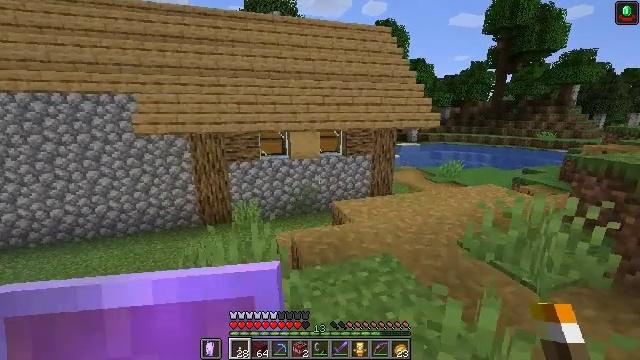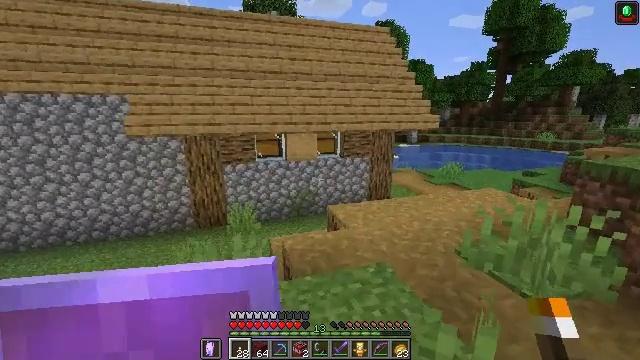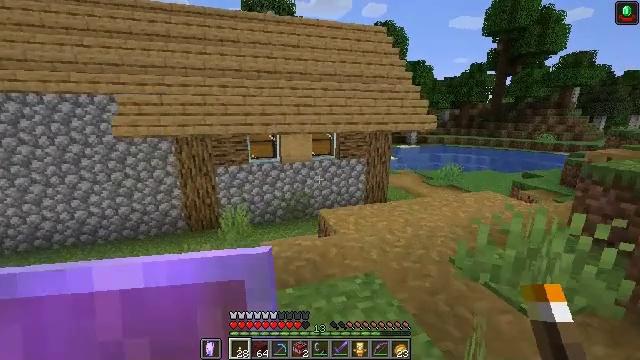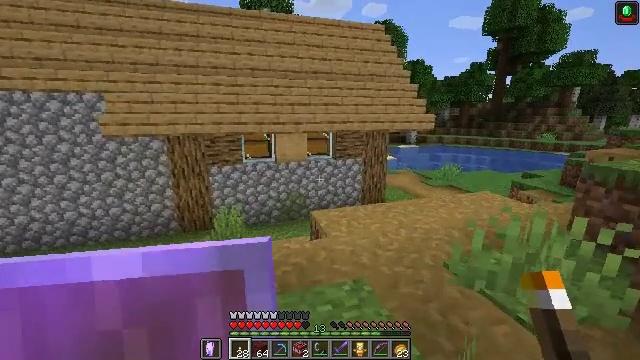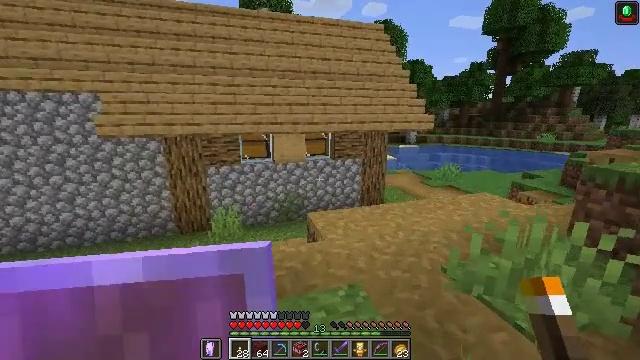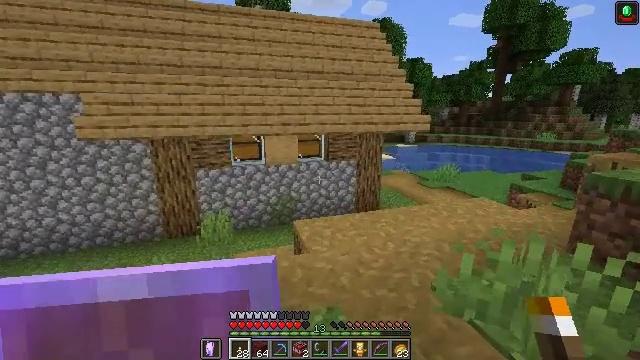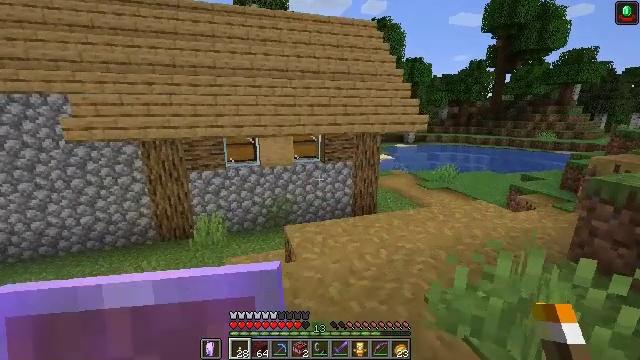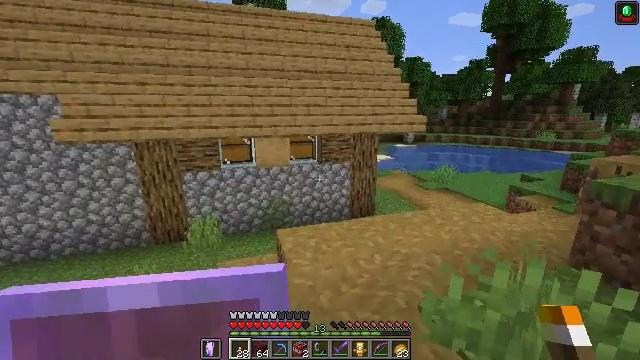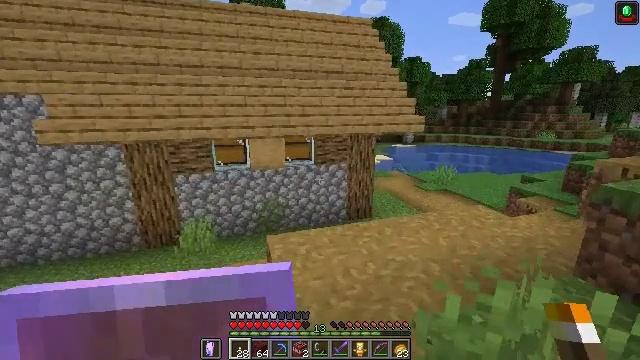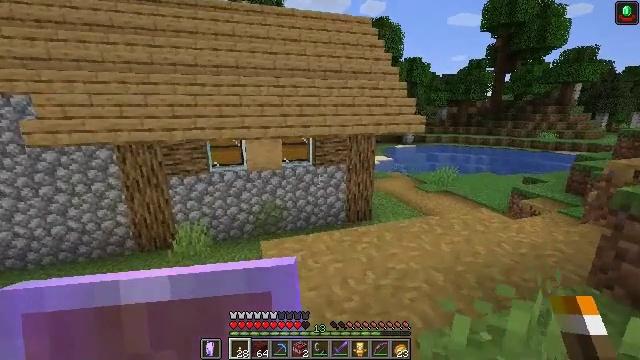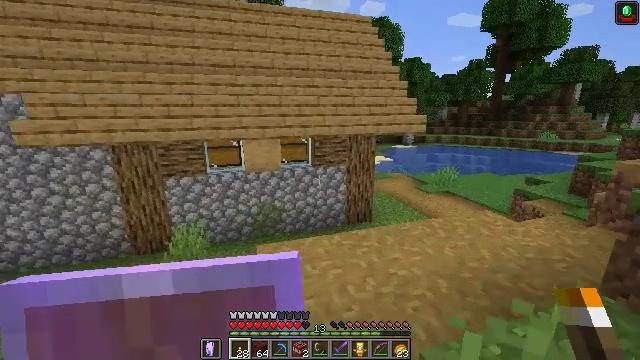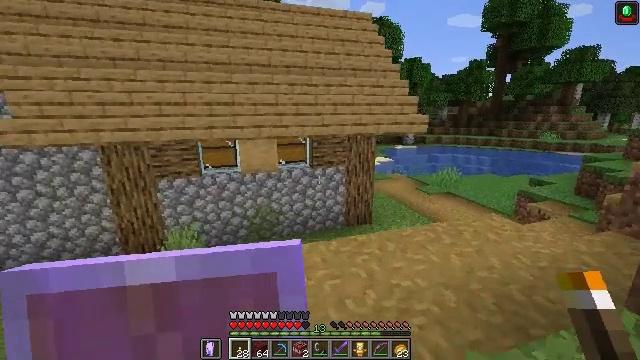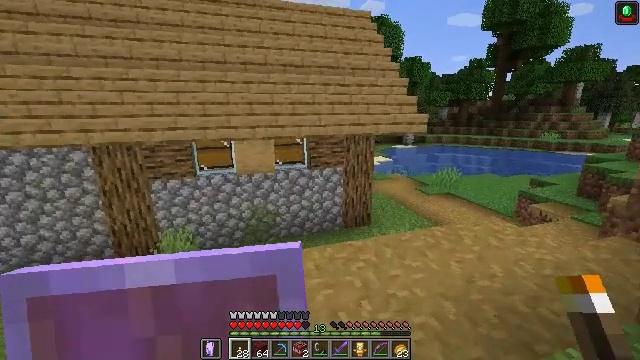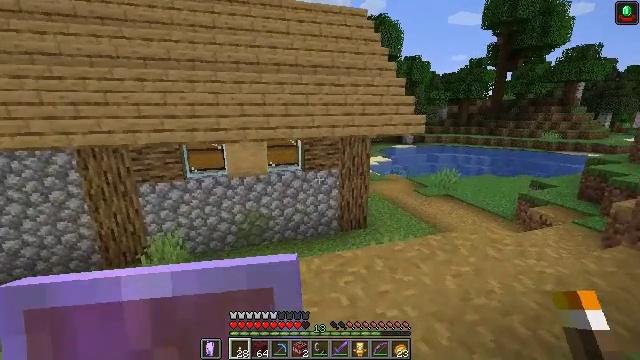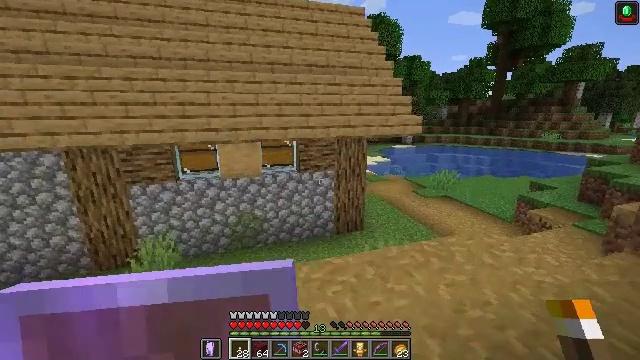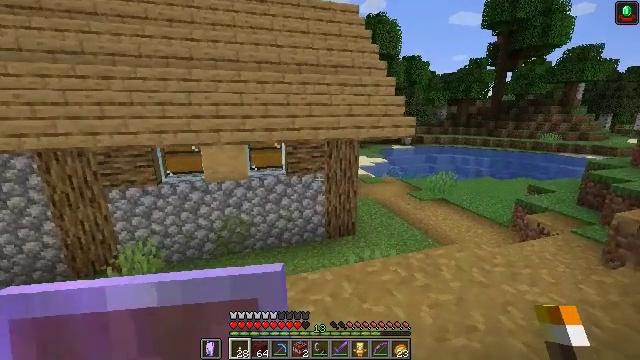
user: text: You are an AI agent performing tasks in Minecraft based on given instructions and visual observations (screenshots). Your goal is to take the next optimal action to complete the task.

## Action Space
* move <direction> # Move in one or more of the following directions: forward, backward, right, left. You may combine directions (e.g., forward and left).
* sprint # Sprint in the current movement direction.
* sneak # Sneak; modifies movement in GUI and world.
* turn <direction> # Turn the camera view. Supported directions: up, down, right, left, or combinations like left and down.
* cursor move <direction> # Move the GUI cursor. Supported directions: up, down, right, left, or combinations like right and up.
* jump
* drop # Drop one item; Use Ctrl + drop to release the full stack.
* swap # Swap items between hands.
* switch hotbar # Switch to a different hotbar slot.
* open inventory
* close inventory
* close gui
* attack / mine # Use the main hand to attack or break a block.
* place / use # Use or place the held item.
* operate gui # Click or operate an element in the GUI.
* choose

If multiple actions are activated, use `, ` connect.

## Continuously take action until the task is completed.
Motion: motion action
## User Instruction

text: Turn ancient debris into netherite scrap using a furnace.
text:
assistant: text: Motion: move forward and move right
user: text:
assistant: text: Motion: move forward and move right
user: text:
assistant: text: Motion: move forward and move right
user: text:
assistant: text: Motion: move forward and move right
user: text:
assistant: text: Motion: move forward and move right
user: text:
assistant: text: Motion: move forward and move right
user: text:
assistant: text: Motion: move forward and move right
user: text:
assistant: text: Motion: move forward
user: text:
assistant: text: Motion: move forward
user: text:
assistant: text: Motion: move forward
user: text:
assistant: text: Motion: move forward and move right
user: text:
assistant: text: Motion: move forward and move right
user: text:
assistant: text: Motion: move forward and move right
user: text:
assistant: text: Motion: move forward and move right
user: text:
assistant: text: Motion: move forward and move right
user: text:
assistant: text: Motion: move forward and move right
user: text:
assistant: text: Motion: move forward and move right
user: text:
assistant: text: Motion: move forward and move right
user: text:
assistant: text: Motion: move forward and move right
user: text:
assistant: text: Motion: move forward and move right
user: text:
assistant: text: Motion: move forward and move right
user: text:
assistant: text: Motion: move forward and move right
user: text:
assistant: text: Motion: move forward and move right
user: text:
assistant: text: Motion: move forward and move right
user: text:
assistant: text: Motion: move forward and move right
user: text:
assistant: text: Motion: move forward
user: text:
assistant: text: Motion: move forward
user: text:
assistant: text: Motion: move forward
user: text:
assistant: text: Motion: move forward
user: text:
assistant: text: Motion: move forward